Question: I am trying to map a route using the route() function in ggmap. My problem is that the route doesn't stay on the roads. Is there something that my 'route_df <- route(origin, destination, structure = "route")' code is missing? Or is there an alternative function that can be used to accomplish this?
Sample code:
'''
install_github("rstudio/leaflet")
library(ggmap)
library(leaflet)
way1txt <- "Tinsletown, Vancouver, BC"
way2txt <- "Science World, Vancouver, BC"
route_df <- route(way1txt, way2txt, structure = "route")
# Map using Leaflet R
m = leaflet() %>% addTiles()
m = m %>% addPolylines(route_df$lon, route_df$lat, fill = FALSE)
m = m %>% addPopups(route_df$lon[1], route_df$lat[1], 'Origin')
m = m %>% addPopups(route_df$lon[length(route_df$lon)],
route_df$lat[length(route_df$lon)], 'Destination')
m
'''
Screenshot of map:

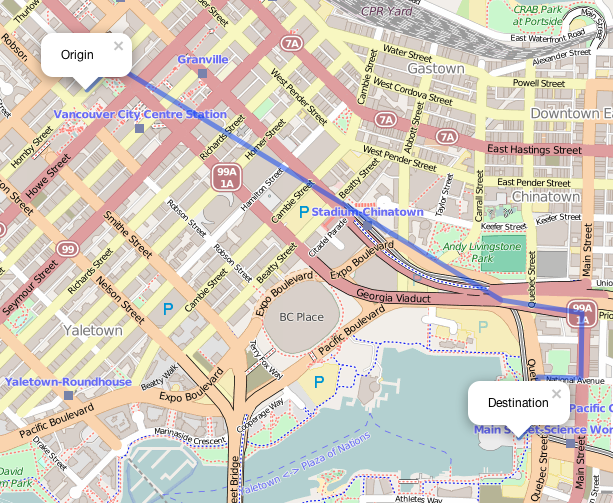
Answer: It looks like you are not actually getting the required polylines from 'route()' since the default 'output=' parameter is set to 'simple'. You probably need to change it to 'all' as below and start decoding the polylines.
Below is one solution that is based on the 'decodeLine()' function taken from <URL>. Their solution is to define a custom function that decodes polylines and then plot everything it decoded.
'''
library(ggmap)
library(leaflet)
way1txt <- "Tinsletown, Vancouver, BC"
way2txt <- "Science World, Vancouver, BC"
route_all <- route(way1txt, way2txt, structure = "route",
output = "all")
# Custom decode function
# Taken from http://s4rdd.blogspot.com/2012/12/google-maps-api-decoding-polylines-for.html
decodeLine <- function(encoded){
require(bitops)
vlen <- nchar(encoded)
vindex <- 0
varray <- NULL
vlat <- 0
vlng <- 0
while(vindex < vlen){
vb <- NULL
vshift <- 0
vresult <- 0
repeat{
if(vindex + 1 <= vlen){
vindex <- vindex + 1
vb <- as.integer(charToRaw(substr(encoded, vindex, vindex))) - 63
}
vresult <- bitOr(vresult, bitShiftL(bitAnd(vb, 31), vshift))
vshift <- vshift + 5
if(vb < 32) break
}
dlat <- ifelse(
bitAnd(vresult, 1)
, -(bitShiftR(vresult, 1)+1)
, bitShiftR(vresult, 1)
)
vlat <- vlat + dlat
vshift <- 0
vresult <- 0
repeat{
if(vindex + 1 <= vlen) {
vindex <- vindex+1
vb <- as.integer(charToRaw(substr(encoded, vindex, vindex))) - 63
}
vresult <- bitOr(vresult, bitShiftL(bitAnd(vb, 31), vshift))
vshift <- vshift + 5
if(vb < 32) break
}
dlng <- ifelse(
bitAnd(vresult, 1)
, -(bitShiftR(vresult, 1)+1)
, bitShiftR(vresult, 1)
)
vlng <- vlng + dlng
varray <- rbind(varray, c(vlat * 1e-5, vlng * 1e-5))
}
coords <- data.frame(varray)
names(coords) <- c("lat", "lon")
coords
}
route_df <- decodeLine( route_all$routes[[1]]$overview_polyline$points )
# Map using Leaflet R
m = leaflet() %>% addTiles()
m = m %>% addPolylines(route_df$lon, route_df$lat, fill = FALSE)
m = m %>% addPopups(route_df$lon[1], route_df$lat[1], 'Origin')
m = m %>% addPopups(route_df$lon[length(route_df$lon)],
route_df$lat[length(route_df$lon)], 'Destination')
m
'''
And I get this:

For reference, there is another 'decodeLine' function <URL> written by @diegovalle.